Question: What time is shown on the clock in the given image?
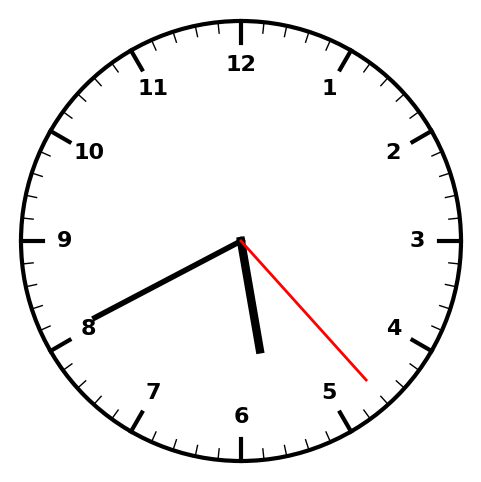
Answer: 05:40:23